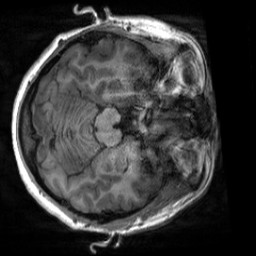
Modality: T1w
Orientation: axial
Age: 26
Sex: female
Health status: healthy
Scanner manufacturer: siemens
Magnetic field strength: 3 T
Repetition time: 2 s
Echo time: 0.00232 s